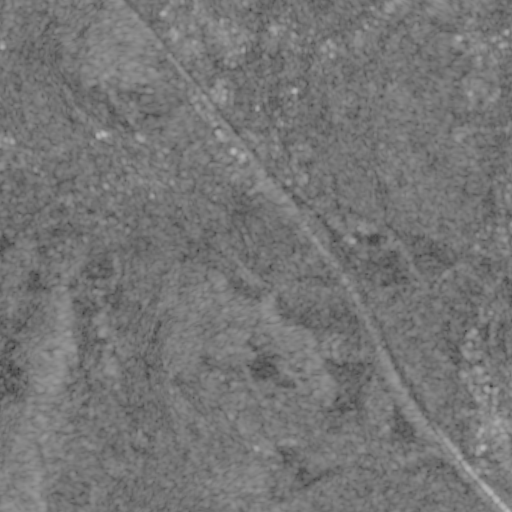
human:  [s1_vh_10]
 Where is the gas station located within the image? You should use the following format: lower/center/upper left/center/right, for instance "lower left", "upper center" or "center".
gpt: The gas station is located in the center right of the image.
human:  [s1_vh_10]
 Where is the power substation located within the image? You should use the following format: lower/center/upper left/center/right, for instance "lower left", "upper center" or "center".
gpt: The power substation is located in the lower right of the image.
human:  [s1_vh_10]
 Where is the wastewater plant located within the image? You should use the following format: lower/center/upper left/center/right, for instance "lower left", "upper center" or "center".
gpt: The wastewater plant is located in the center left of the image.
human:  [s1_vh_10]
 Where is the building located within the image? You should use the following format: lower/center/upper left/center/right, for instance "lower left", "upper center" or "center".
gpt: There is no building in the image.

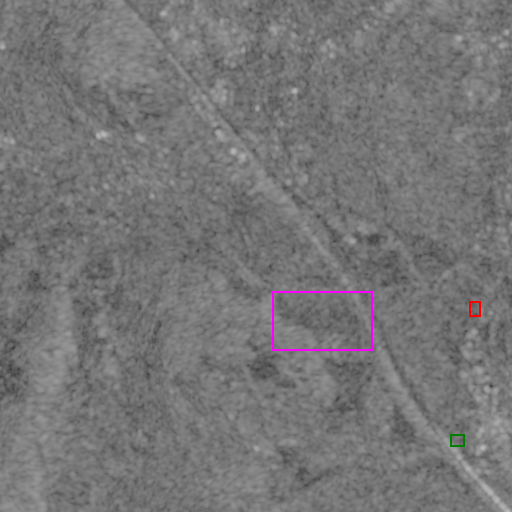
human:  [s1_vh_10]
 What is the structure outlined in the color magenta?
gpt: The structure outlined in magenta is a crop field.
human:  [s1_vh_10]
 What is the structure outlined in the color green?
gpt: The structure outlined in green is a park.
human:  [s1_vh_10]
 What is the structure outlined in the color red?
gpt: The structure outlined in red is a parking lot.
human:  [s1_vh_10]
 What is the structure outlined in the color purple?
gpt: There is no purple outline.